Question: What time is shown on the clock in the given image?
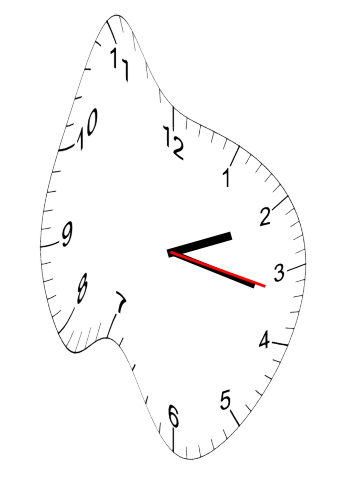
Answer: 02:17:17